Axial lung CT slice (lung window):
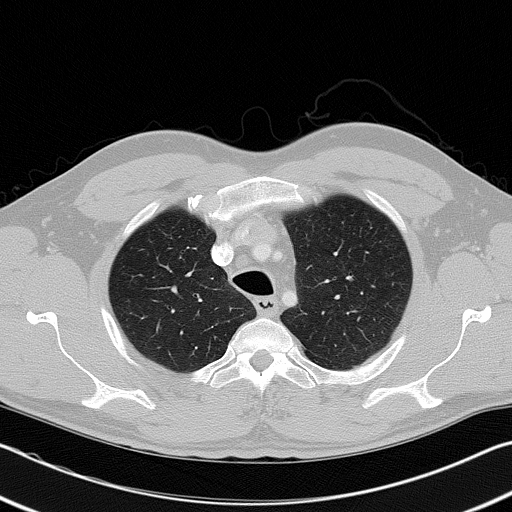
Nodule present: no